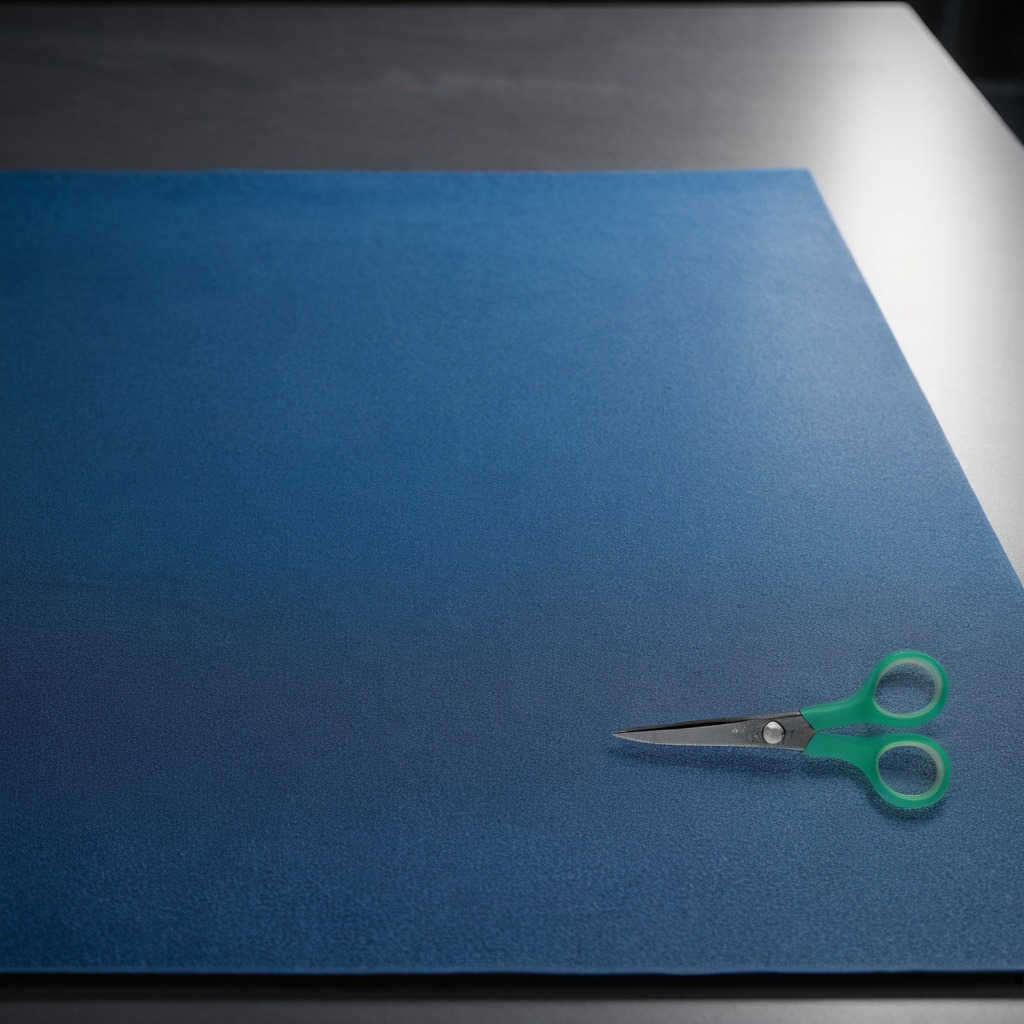
A scissor lies on the clean granite tabletop covered with a blue rubber mat inside a workshop under bright overhead lighting crisp shadows high clarity worn but beneath the mat.